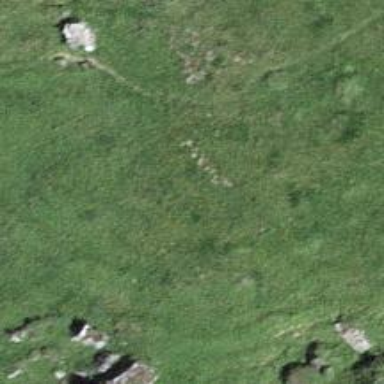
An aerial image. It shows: Path covered in grass.